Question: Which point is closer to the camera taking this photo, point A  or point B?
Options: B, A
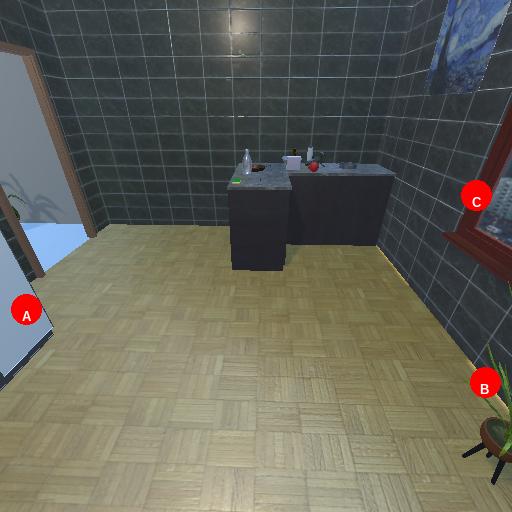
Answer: B